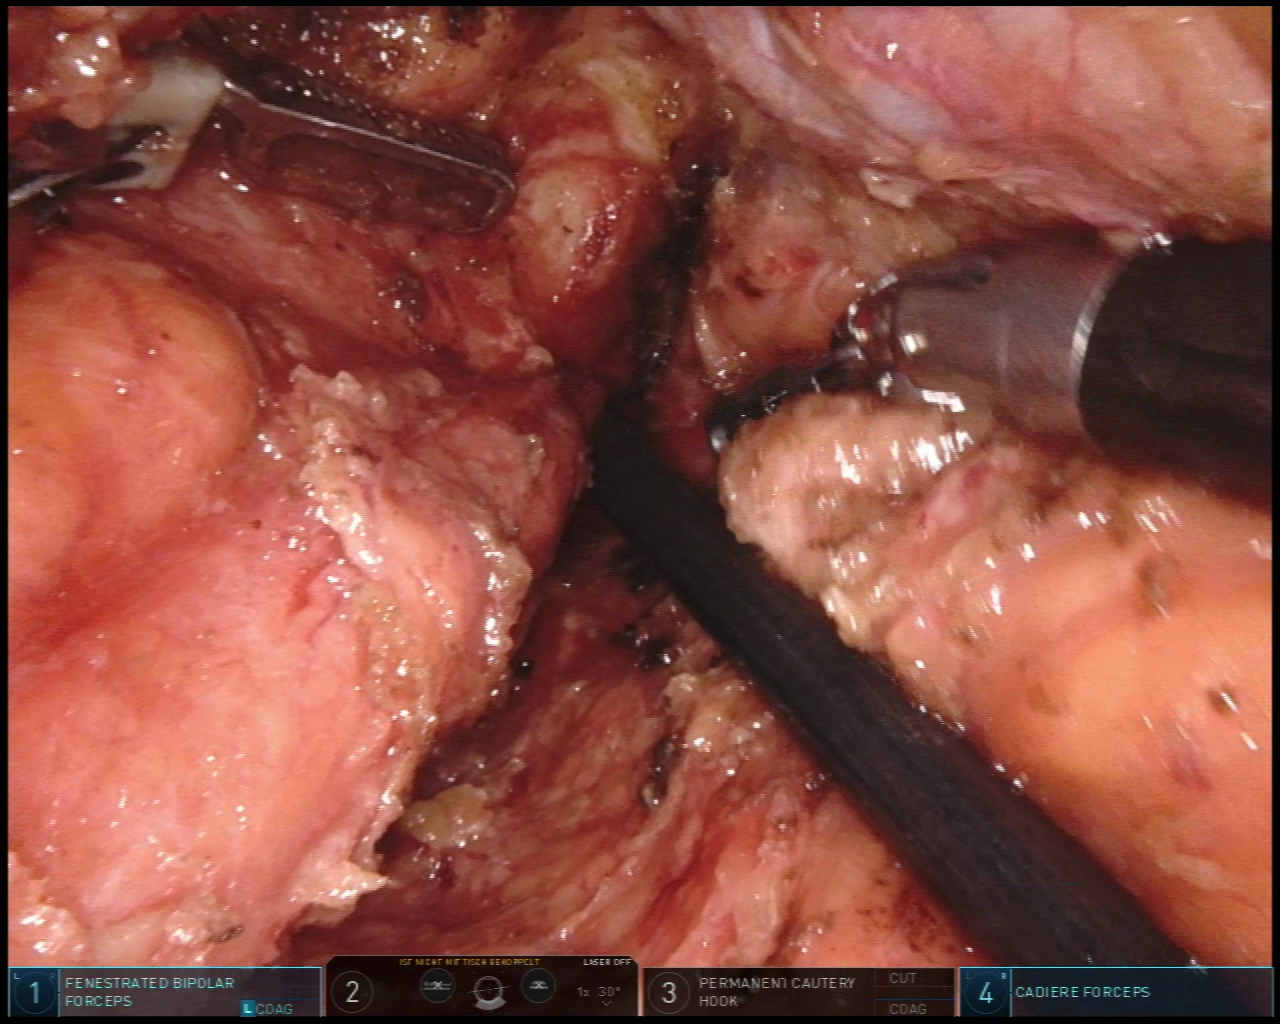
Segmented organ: vesicular_glands
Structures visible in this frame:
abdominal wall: no
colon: no
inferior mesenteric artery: no
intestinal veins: no
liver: no
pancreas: no
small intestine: no
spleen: no
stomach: no
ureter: no
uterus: no
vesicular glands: yes